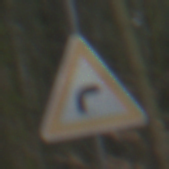
Verkehrszeichen: KurveRechts
Umgebung: Outdoor, Nature
Tageszeit: Midday
Wetter: Overcast
Licht: Natural
Jahreszeit: NotSpecified
Kontrast: LowContrast